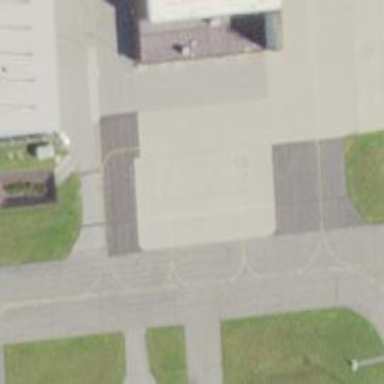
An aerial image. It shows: View of taxiway at the airport.